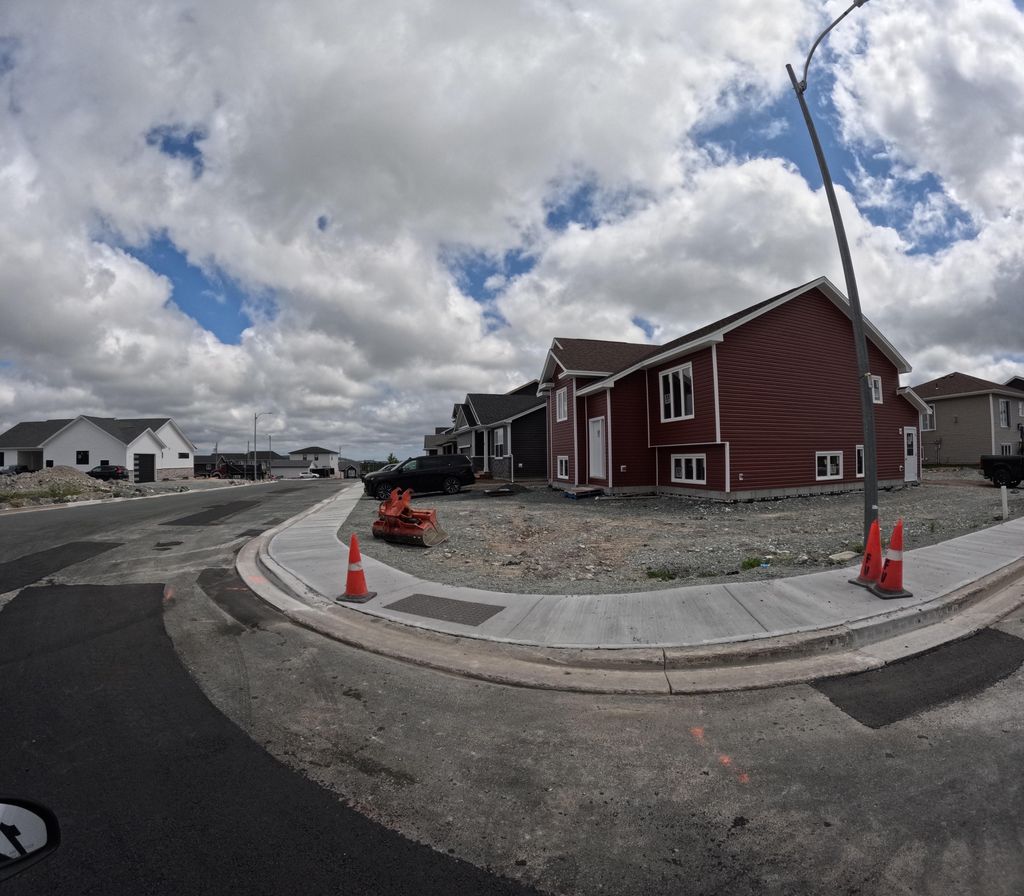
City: st_johns